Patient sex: F
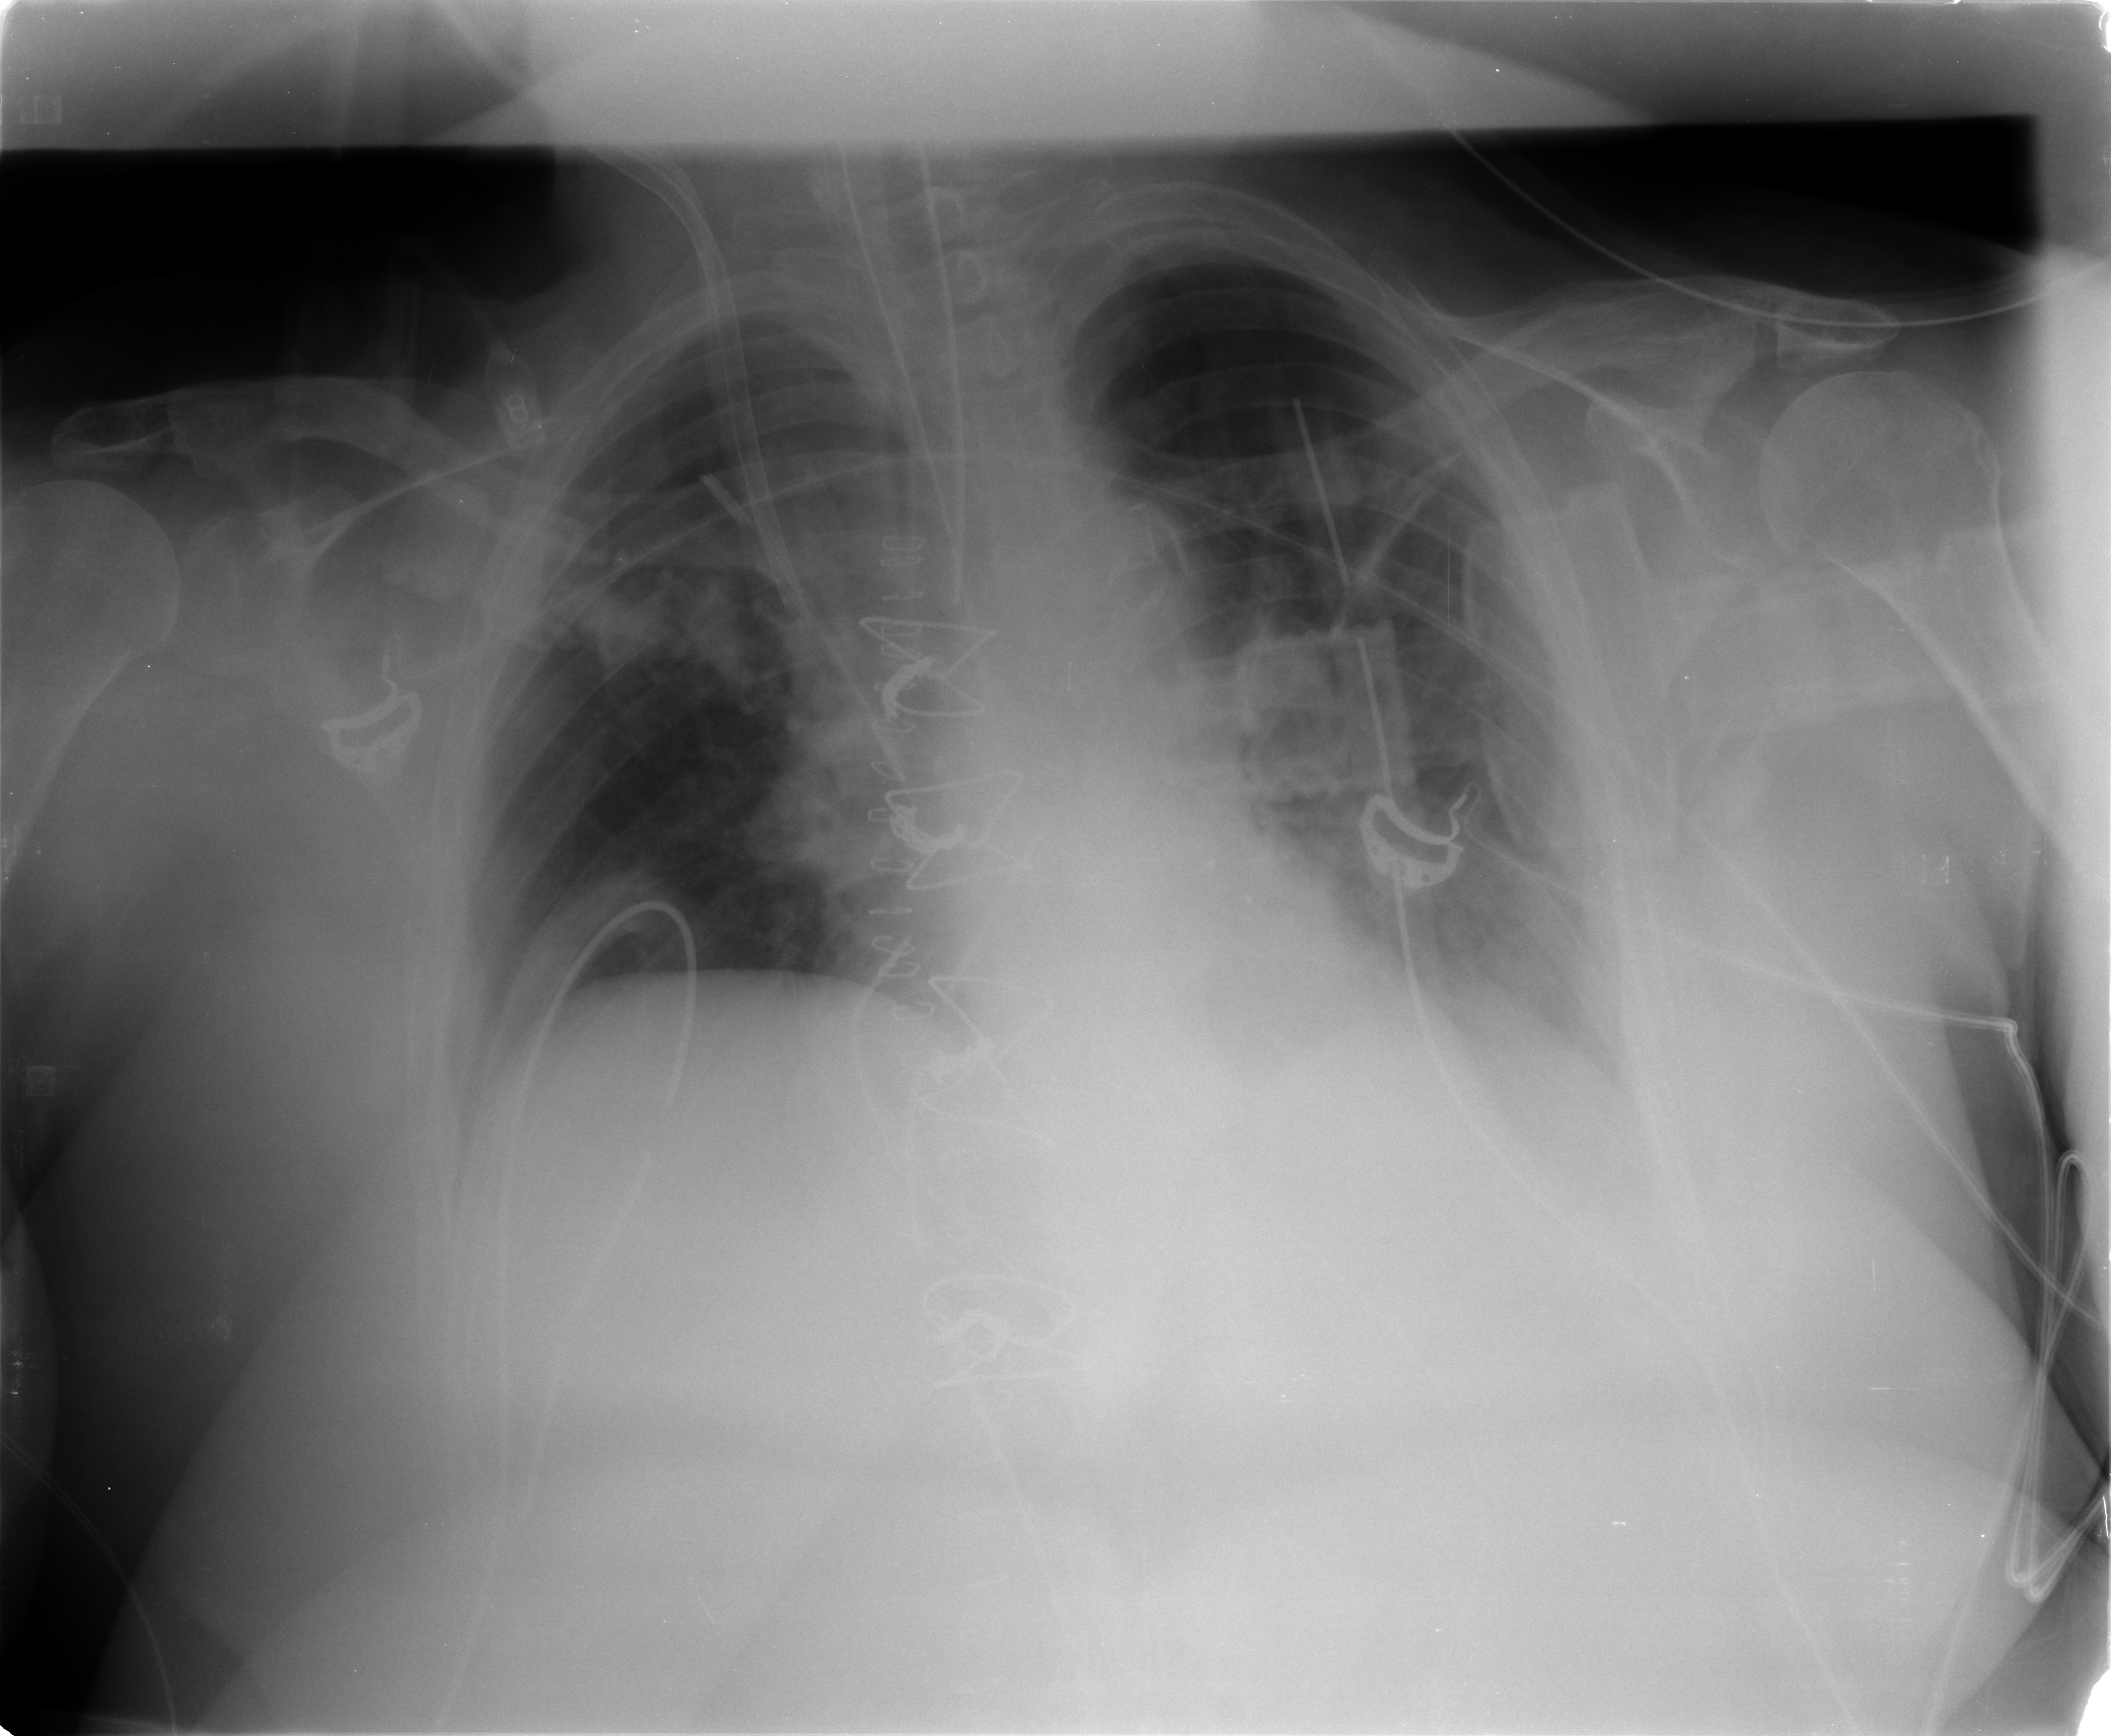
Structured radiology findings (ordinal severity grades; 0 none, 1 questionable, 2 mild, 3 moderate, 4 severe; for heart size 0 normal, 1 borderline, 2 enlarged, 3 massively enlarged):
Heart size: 0
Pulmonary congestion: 1
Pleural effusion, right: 0
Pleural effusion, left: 1
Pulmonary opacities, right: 1
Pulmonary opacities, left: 0
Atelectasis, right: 2
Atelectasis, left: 1